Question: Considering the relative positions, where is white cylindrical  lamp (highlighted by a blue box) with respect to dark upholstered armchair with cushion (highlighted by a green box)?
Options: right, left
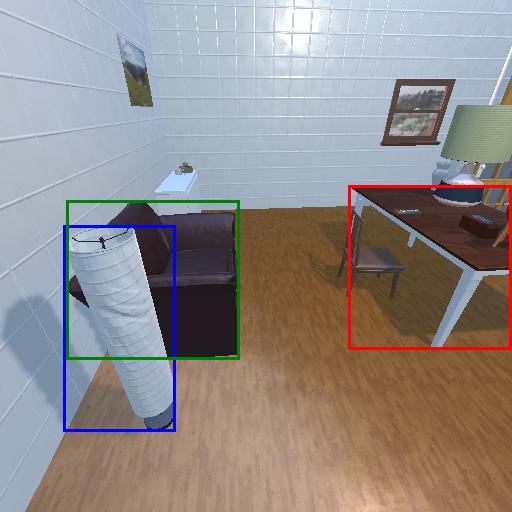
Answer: right